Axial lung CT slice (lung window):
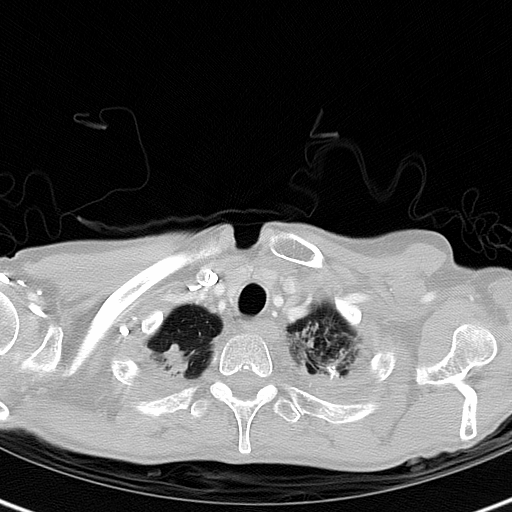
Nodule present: no